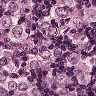
Metastatic tissue present: yes